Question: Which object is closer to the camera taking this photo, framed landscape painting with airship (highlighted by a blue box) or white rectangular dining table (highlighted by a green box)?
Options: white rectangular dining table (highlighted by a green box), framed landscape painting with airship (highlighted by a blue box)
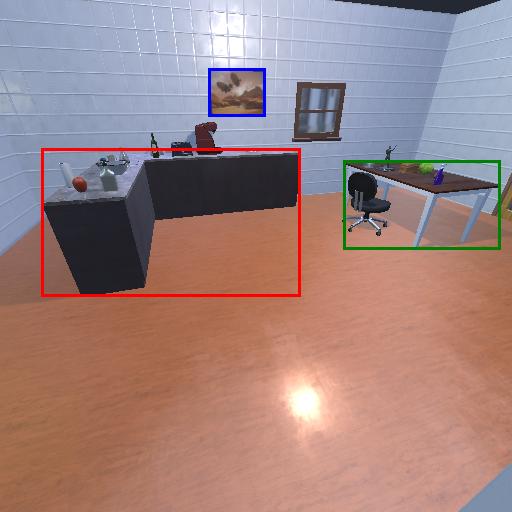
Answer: white rectangular dining table (highlighted by a green box)